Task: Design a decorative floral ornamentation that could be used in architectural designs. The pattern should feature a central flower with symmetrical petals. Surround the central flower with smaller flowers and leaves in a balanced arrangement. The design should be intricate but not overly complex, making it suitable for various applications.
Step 1532:
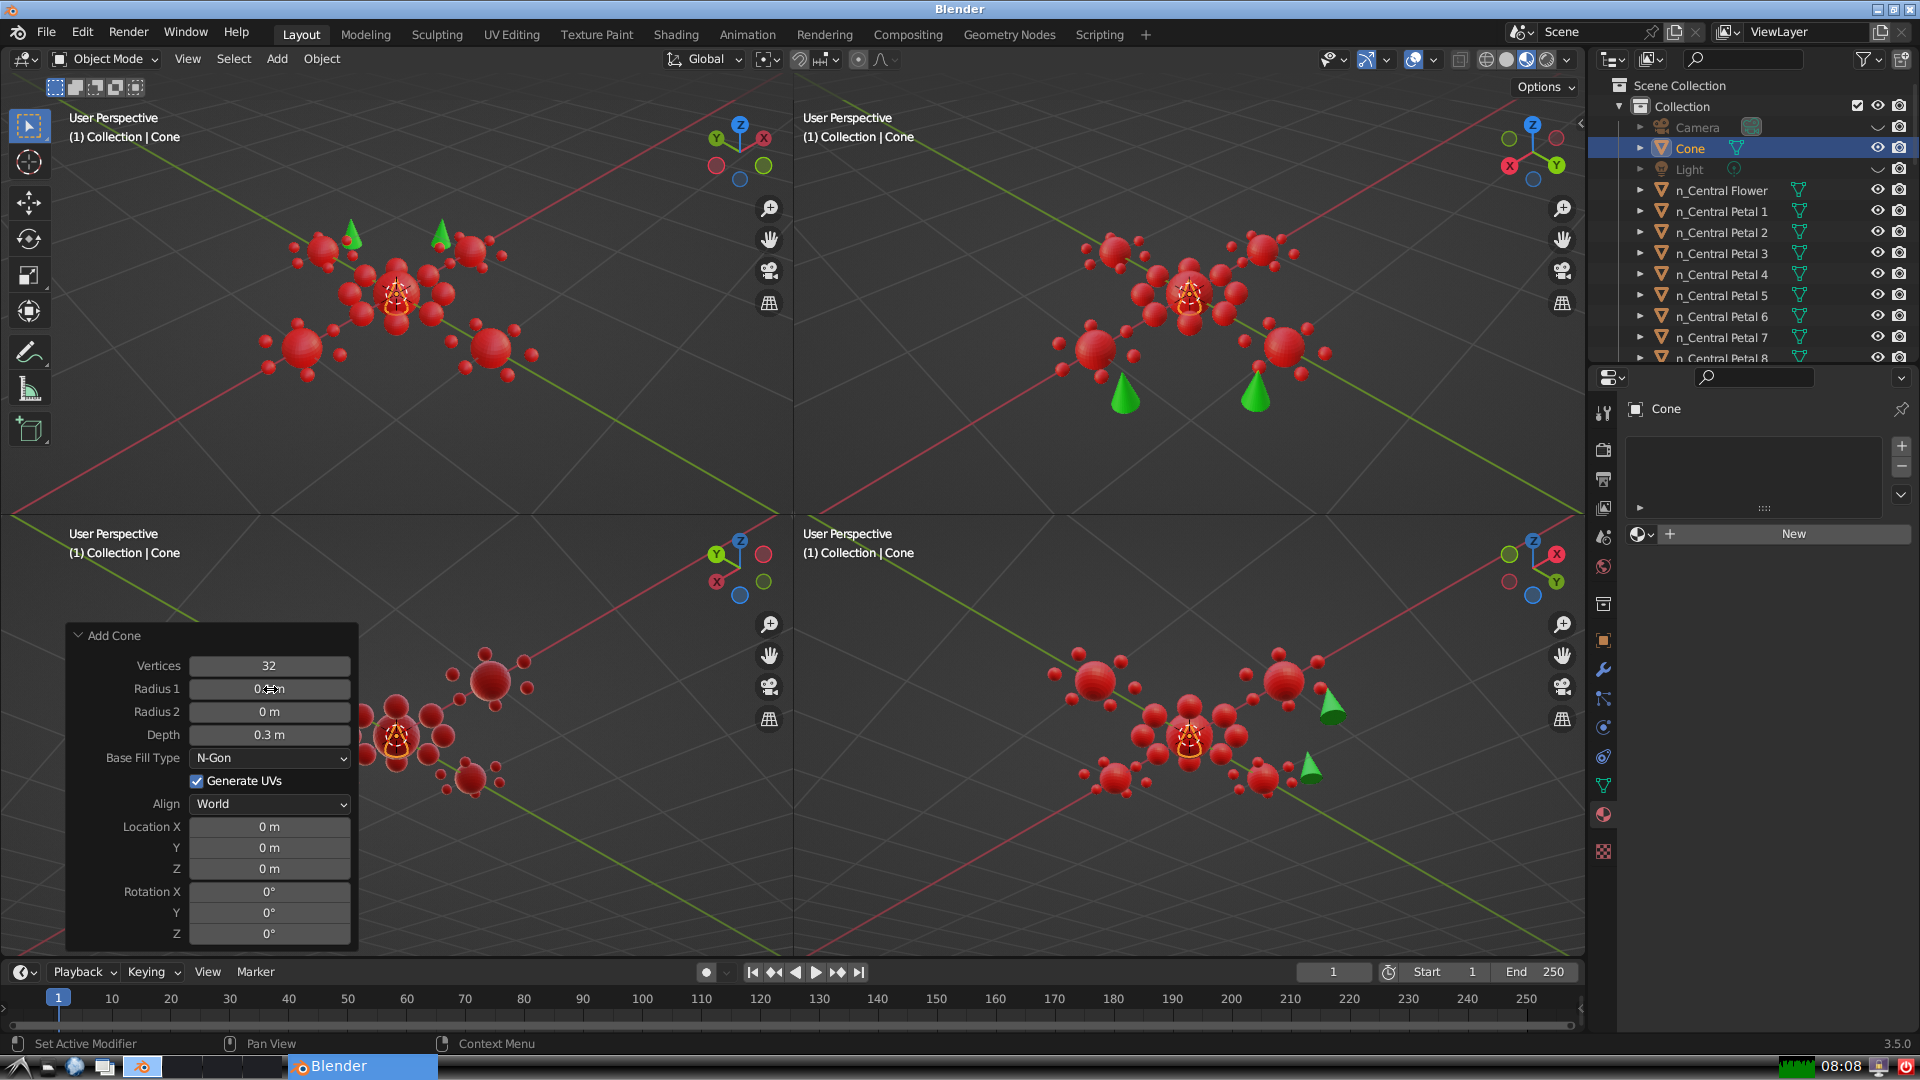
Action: {"mouse_move": [270, 712]}